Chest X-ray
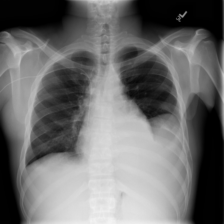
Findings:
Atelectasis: negative
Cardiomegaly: negative
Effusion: positive
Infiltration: negative
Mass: positive
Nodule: negative
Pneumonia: negative
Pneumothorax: negative
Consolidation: negative
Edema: negative
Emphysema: negative
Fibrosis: negative
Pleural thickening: negative
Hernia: negative